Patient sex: M
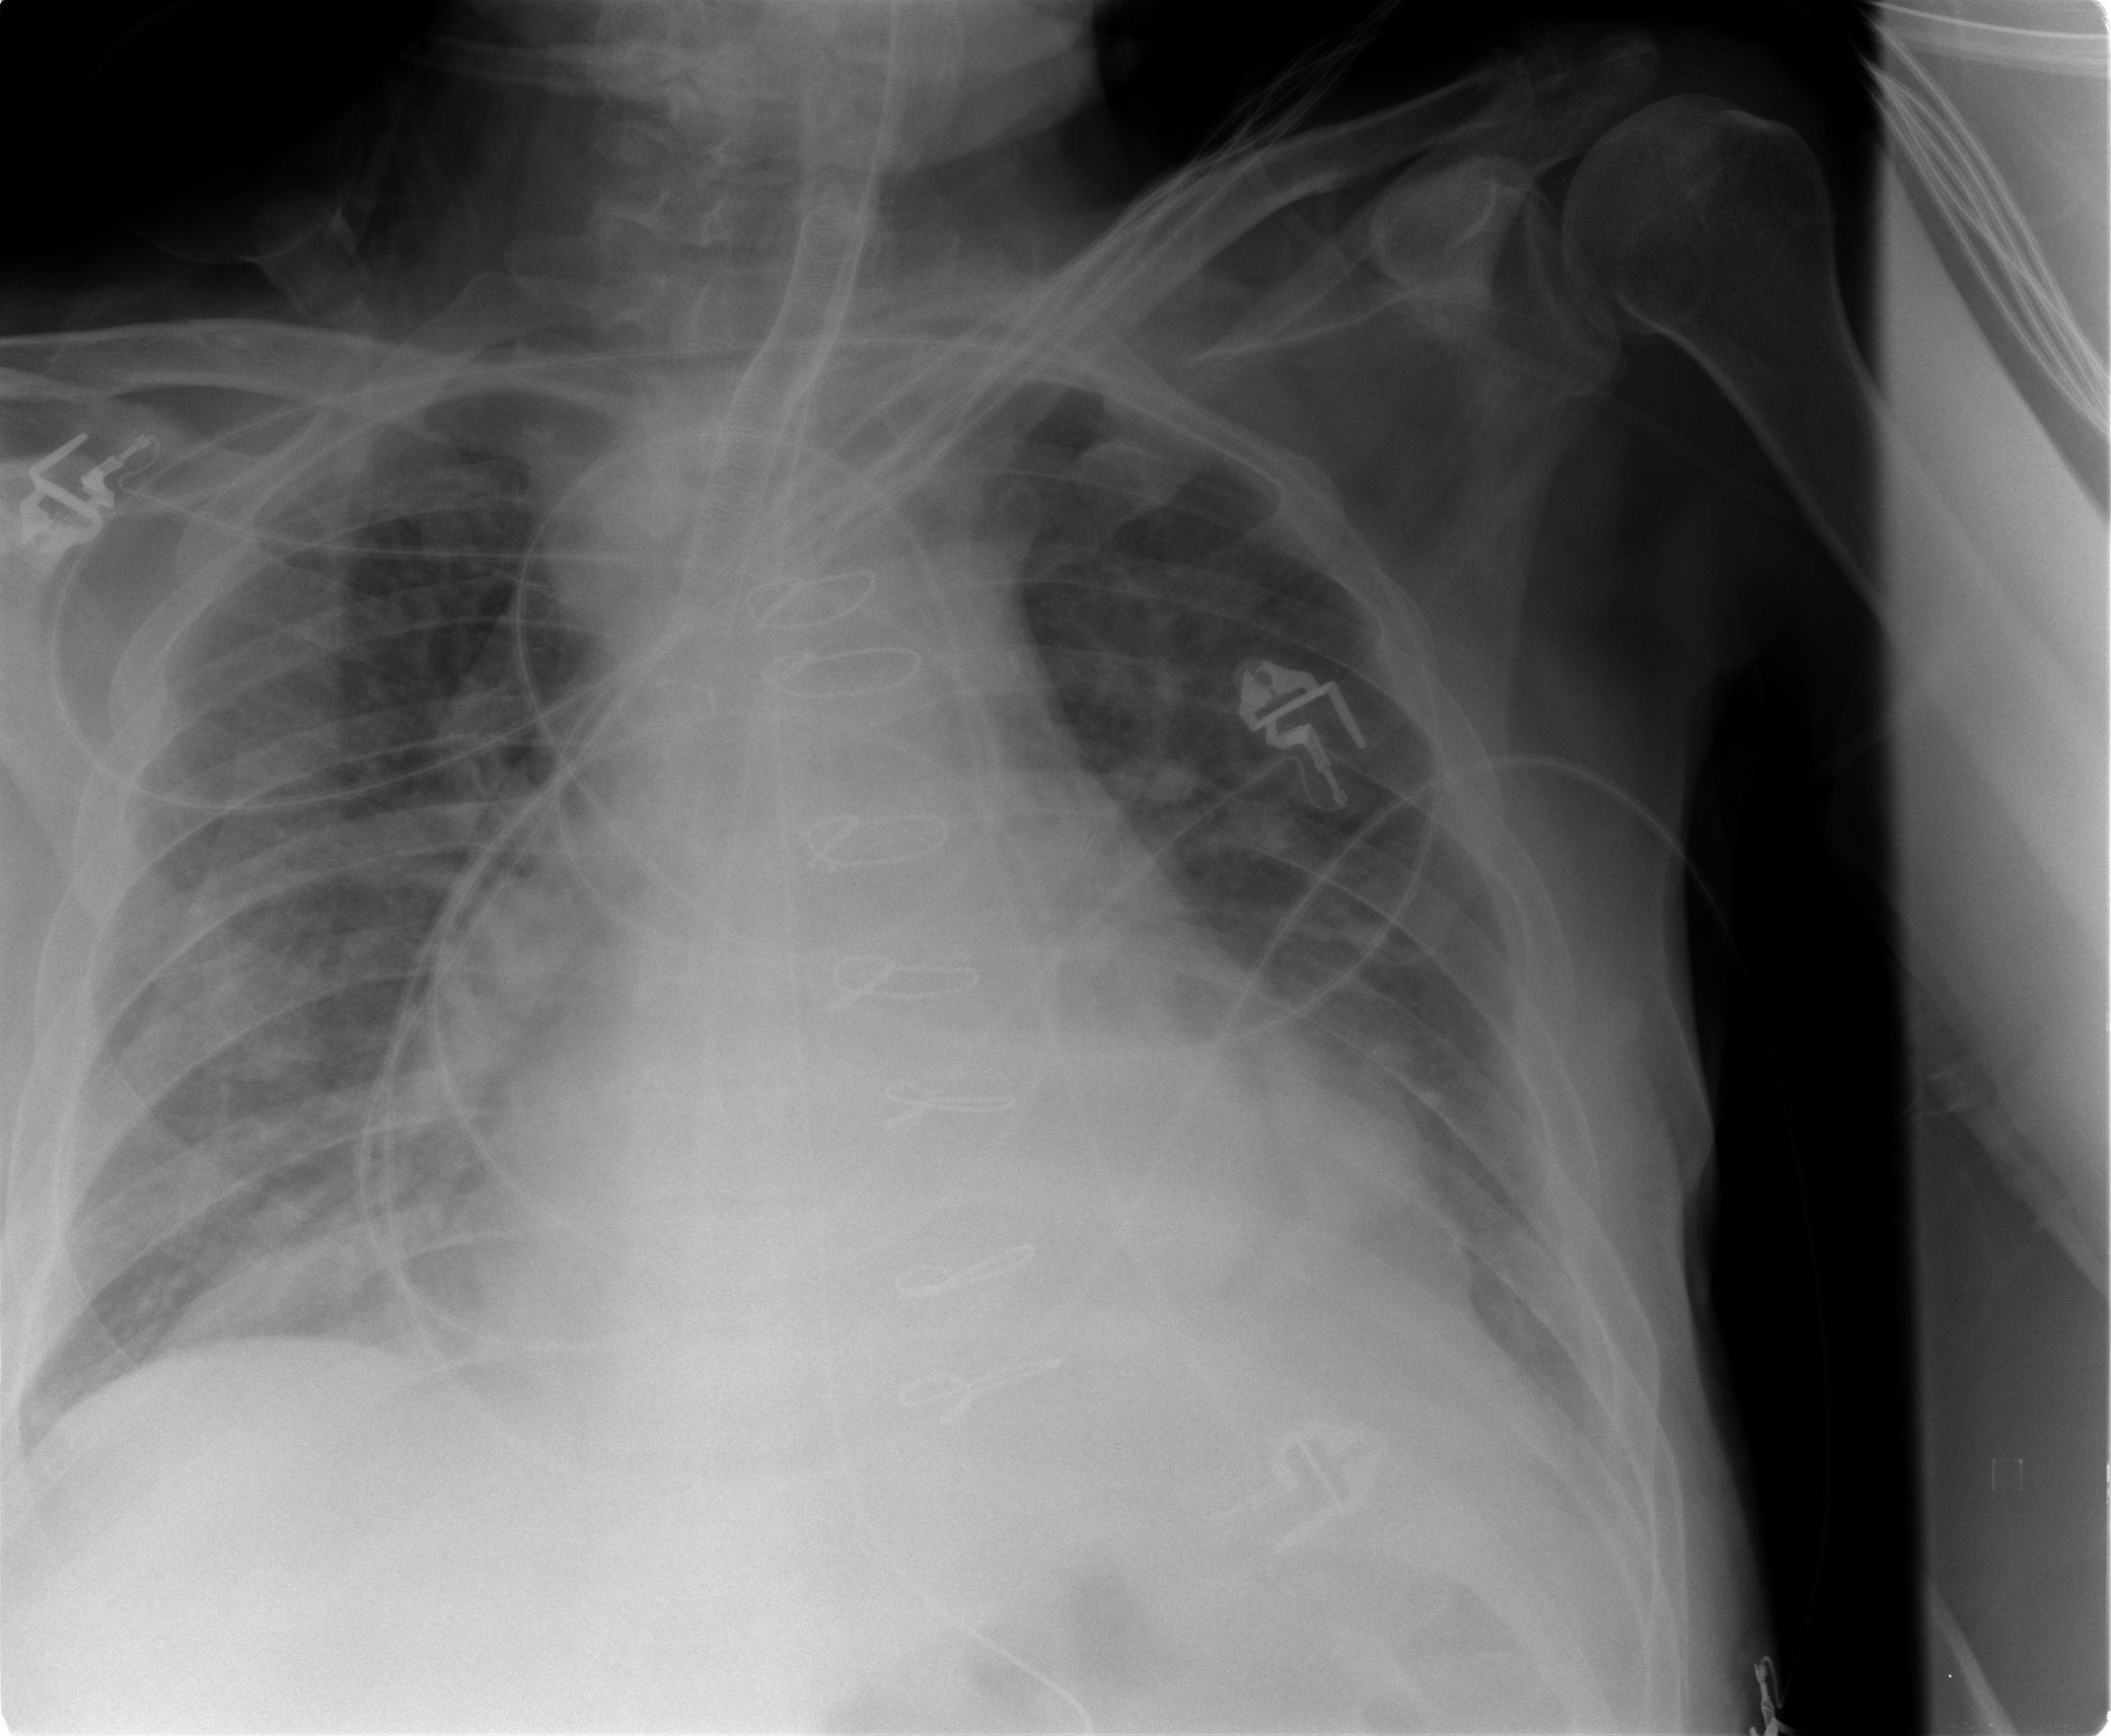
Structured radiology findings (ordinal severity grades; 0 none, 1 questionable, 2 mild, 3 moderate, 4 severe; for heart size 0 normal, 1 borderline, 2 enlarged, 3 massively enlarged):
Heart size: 2
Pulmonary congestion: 2
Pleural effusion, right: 0
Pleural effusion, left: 2
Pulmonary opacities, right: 0
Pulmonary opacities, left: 1
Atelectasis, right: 2
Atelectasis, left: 2